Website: ulta-beauty
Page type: billing-address
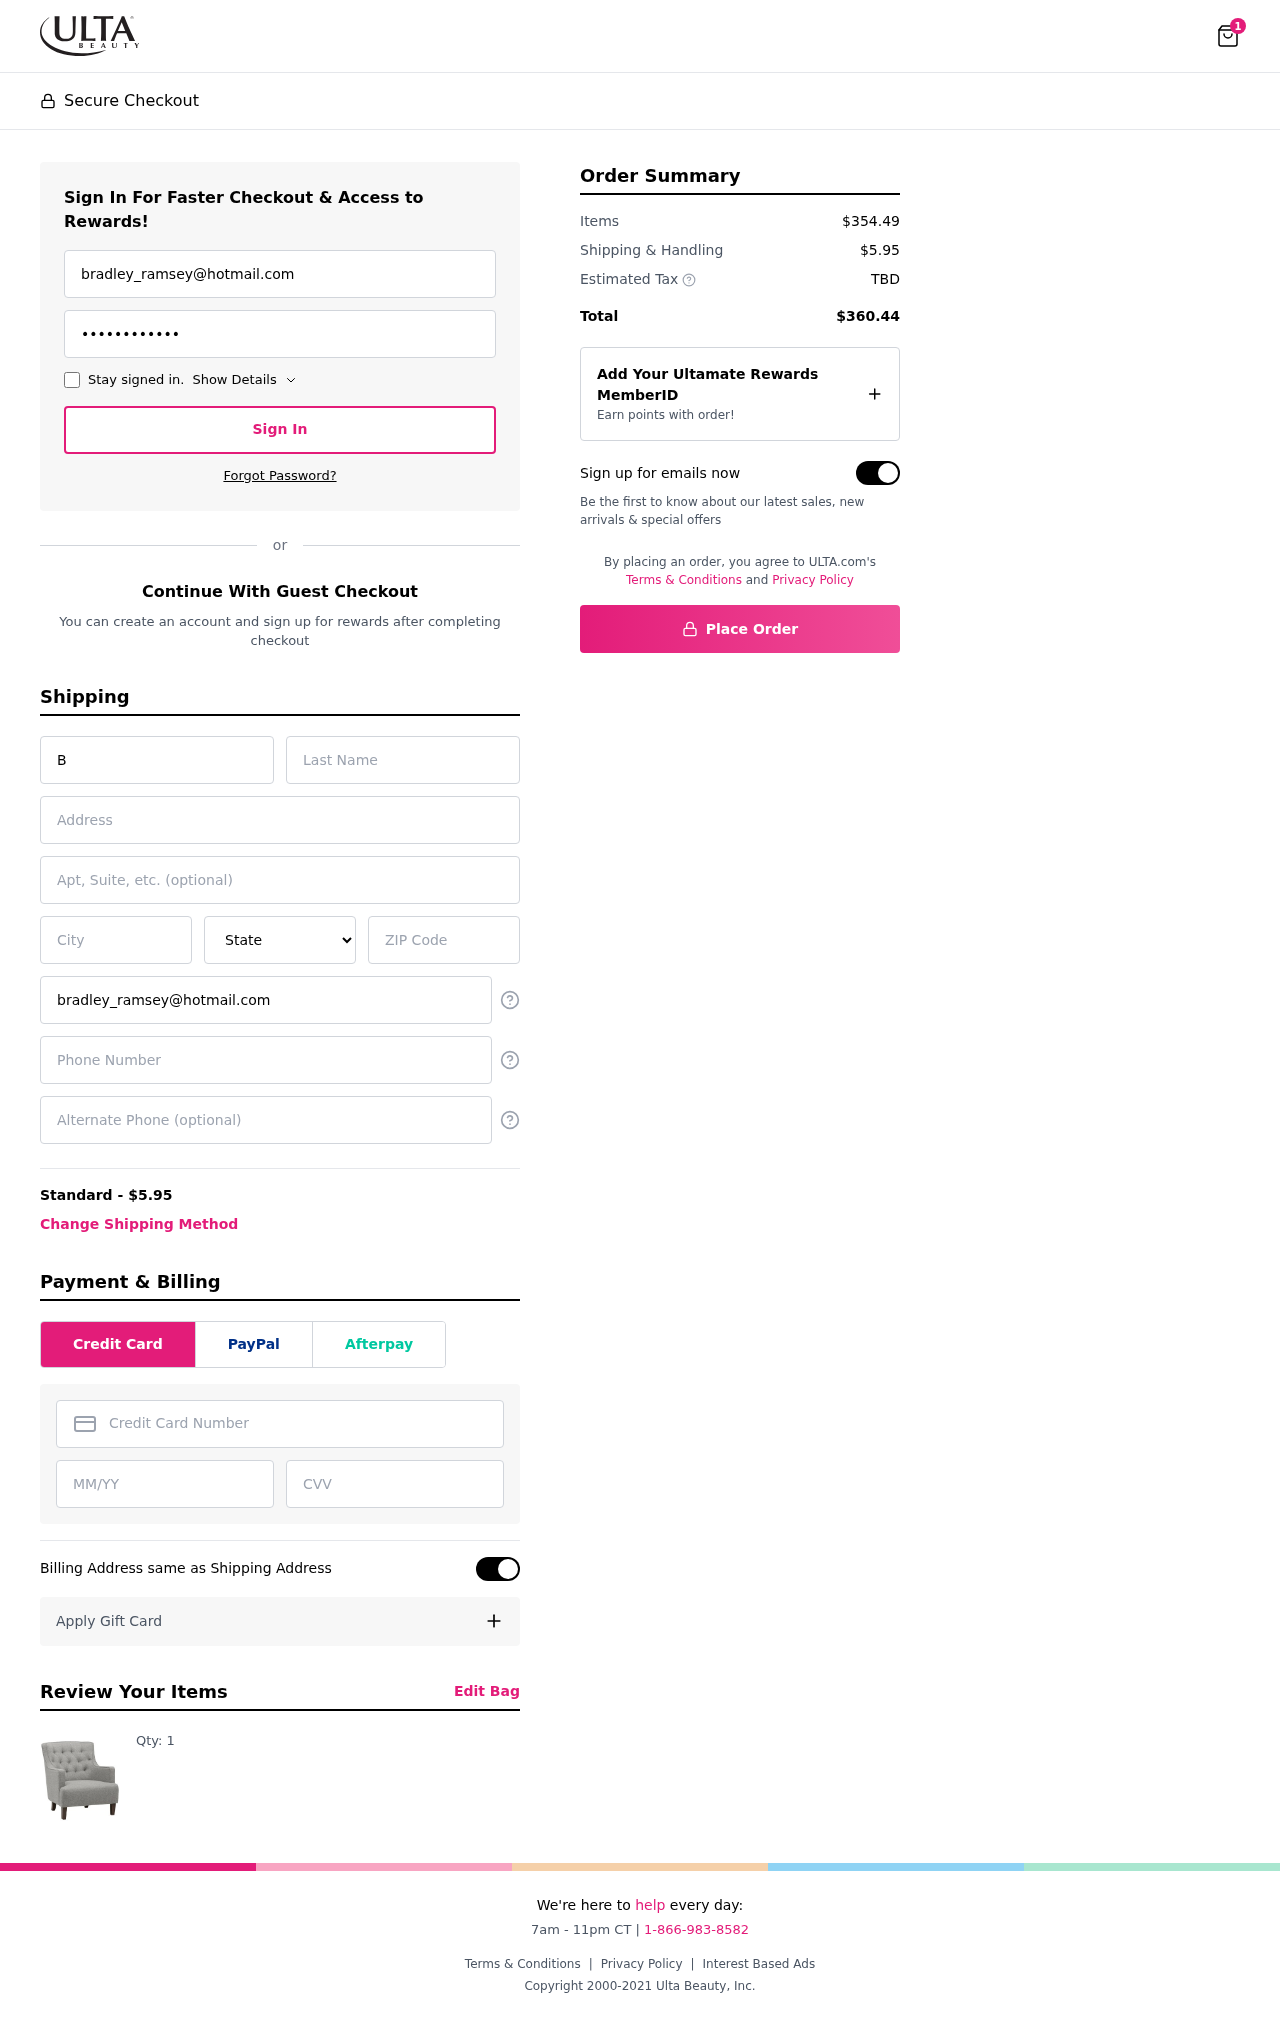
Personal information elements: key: PII_STATE
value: PR
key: PII_EMAIL
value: bradley_ramsey@hotmail.com
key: PII_FIRSTNAME
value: Bradley
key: PII_LASTNAME
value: Ramsey
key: PII_STREET
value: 93395 Johnson Place Suite 615
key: PII_CITY
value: North Tinamouth
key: PII_POSTCODE
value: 79203
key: PII_PHONE
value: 8276779472
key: PII_ALT_PHONE
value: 5109766107
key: PII_CARD_NUMBER
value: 4948 0401 3753 8982
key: PII_CARD_EXPIRY
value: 06/28
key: PII_CARD_CVV
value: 329
Product elements: key: PRODUCT1_QUANTITY
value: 1
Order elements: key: ORDER_NUM_ITEMS
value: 1
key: ORDER_SHIPPING_COST
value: $5.95
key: ORDER_SUBTOTAL
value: $354.49
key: ORDER_TOTAL
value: $360.44